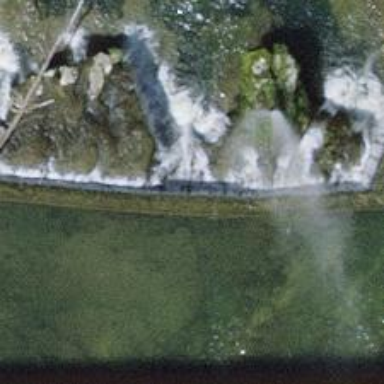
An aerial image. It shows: Beautiful waterfall.